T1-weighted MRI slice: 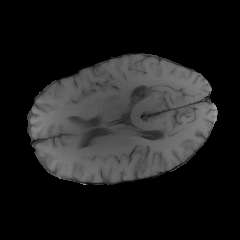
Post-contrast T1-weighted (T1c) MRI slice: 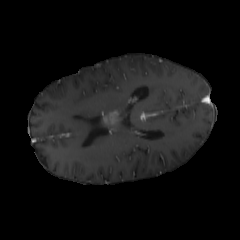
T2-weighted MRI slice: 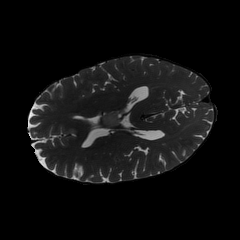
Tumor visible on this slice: yes